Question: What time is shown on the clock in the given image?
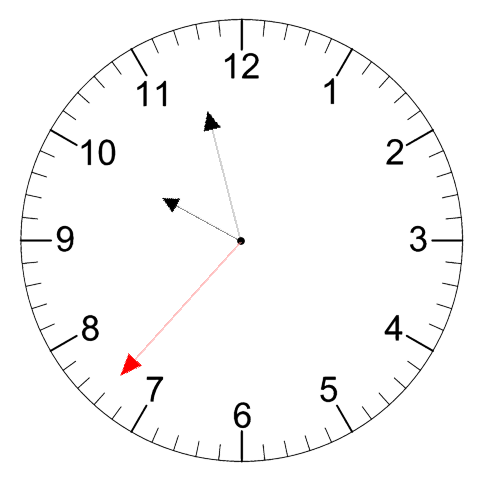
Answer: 09:57:37